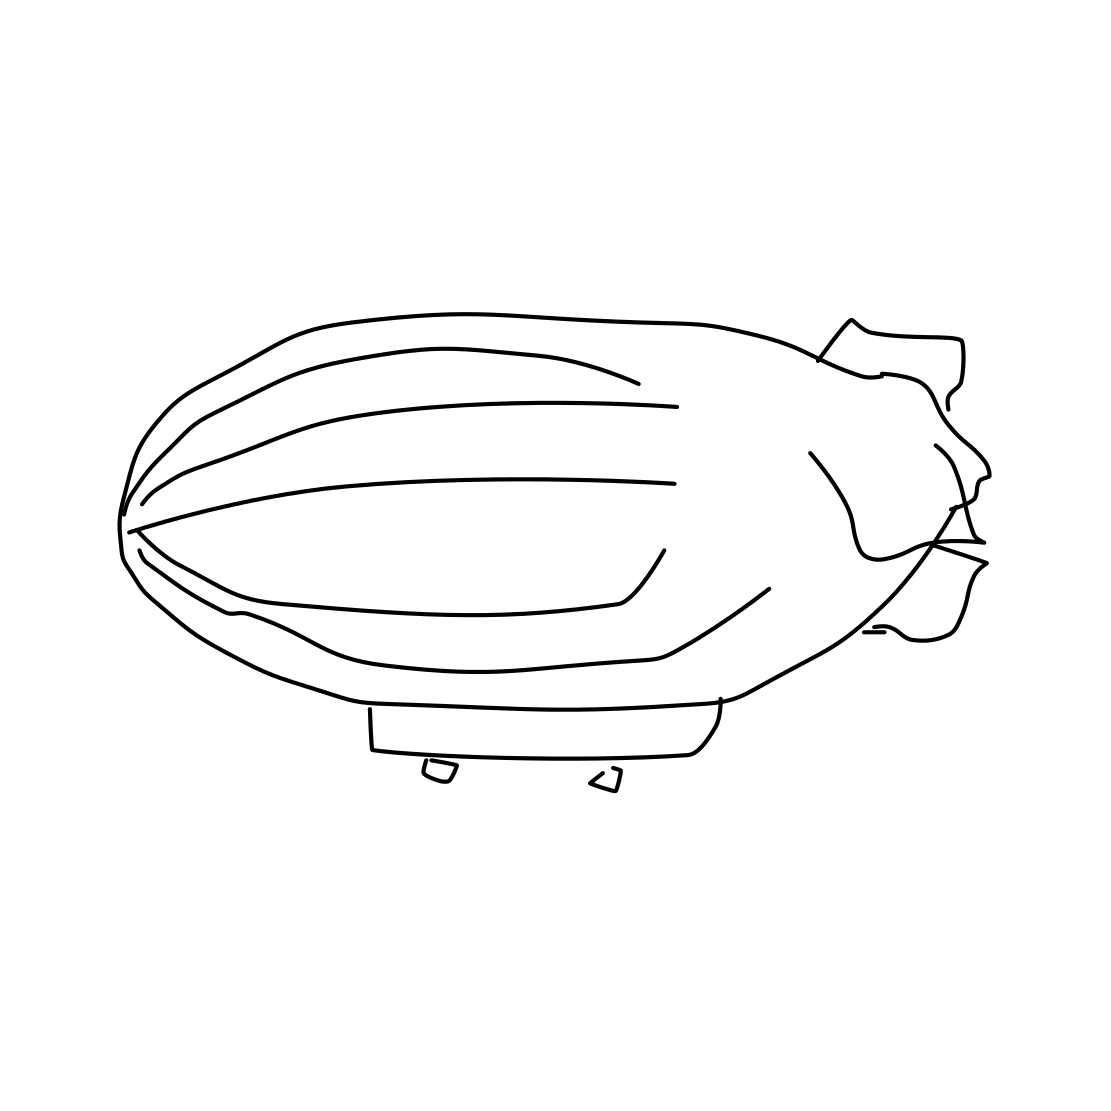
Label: blimp